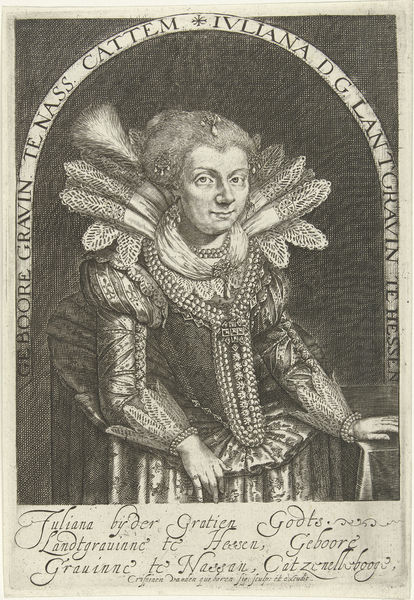
Titel: Portret van Juliana van Hessen-Darmstadt
Künstler: Crispijn van den Queborn
Standort: Amsterdam
Institution: Rijksmuseum
Schlagwörter: frau, kleid, schmuck, dame, federn, kragen, porträt, haare, reich, perlen, schrift, bogen, kette, grafik, druck, text, armband, iuliana, juliana